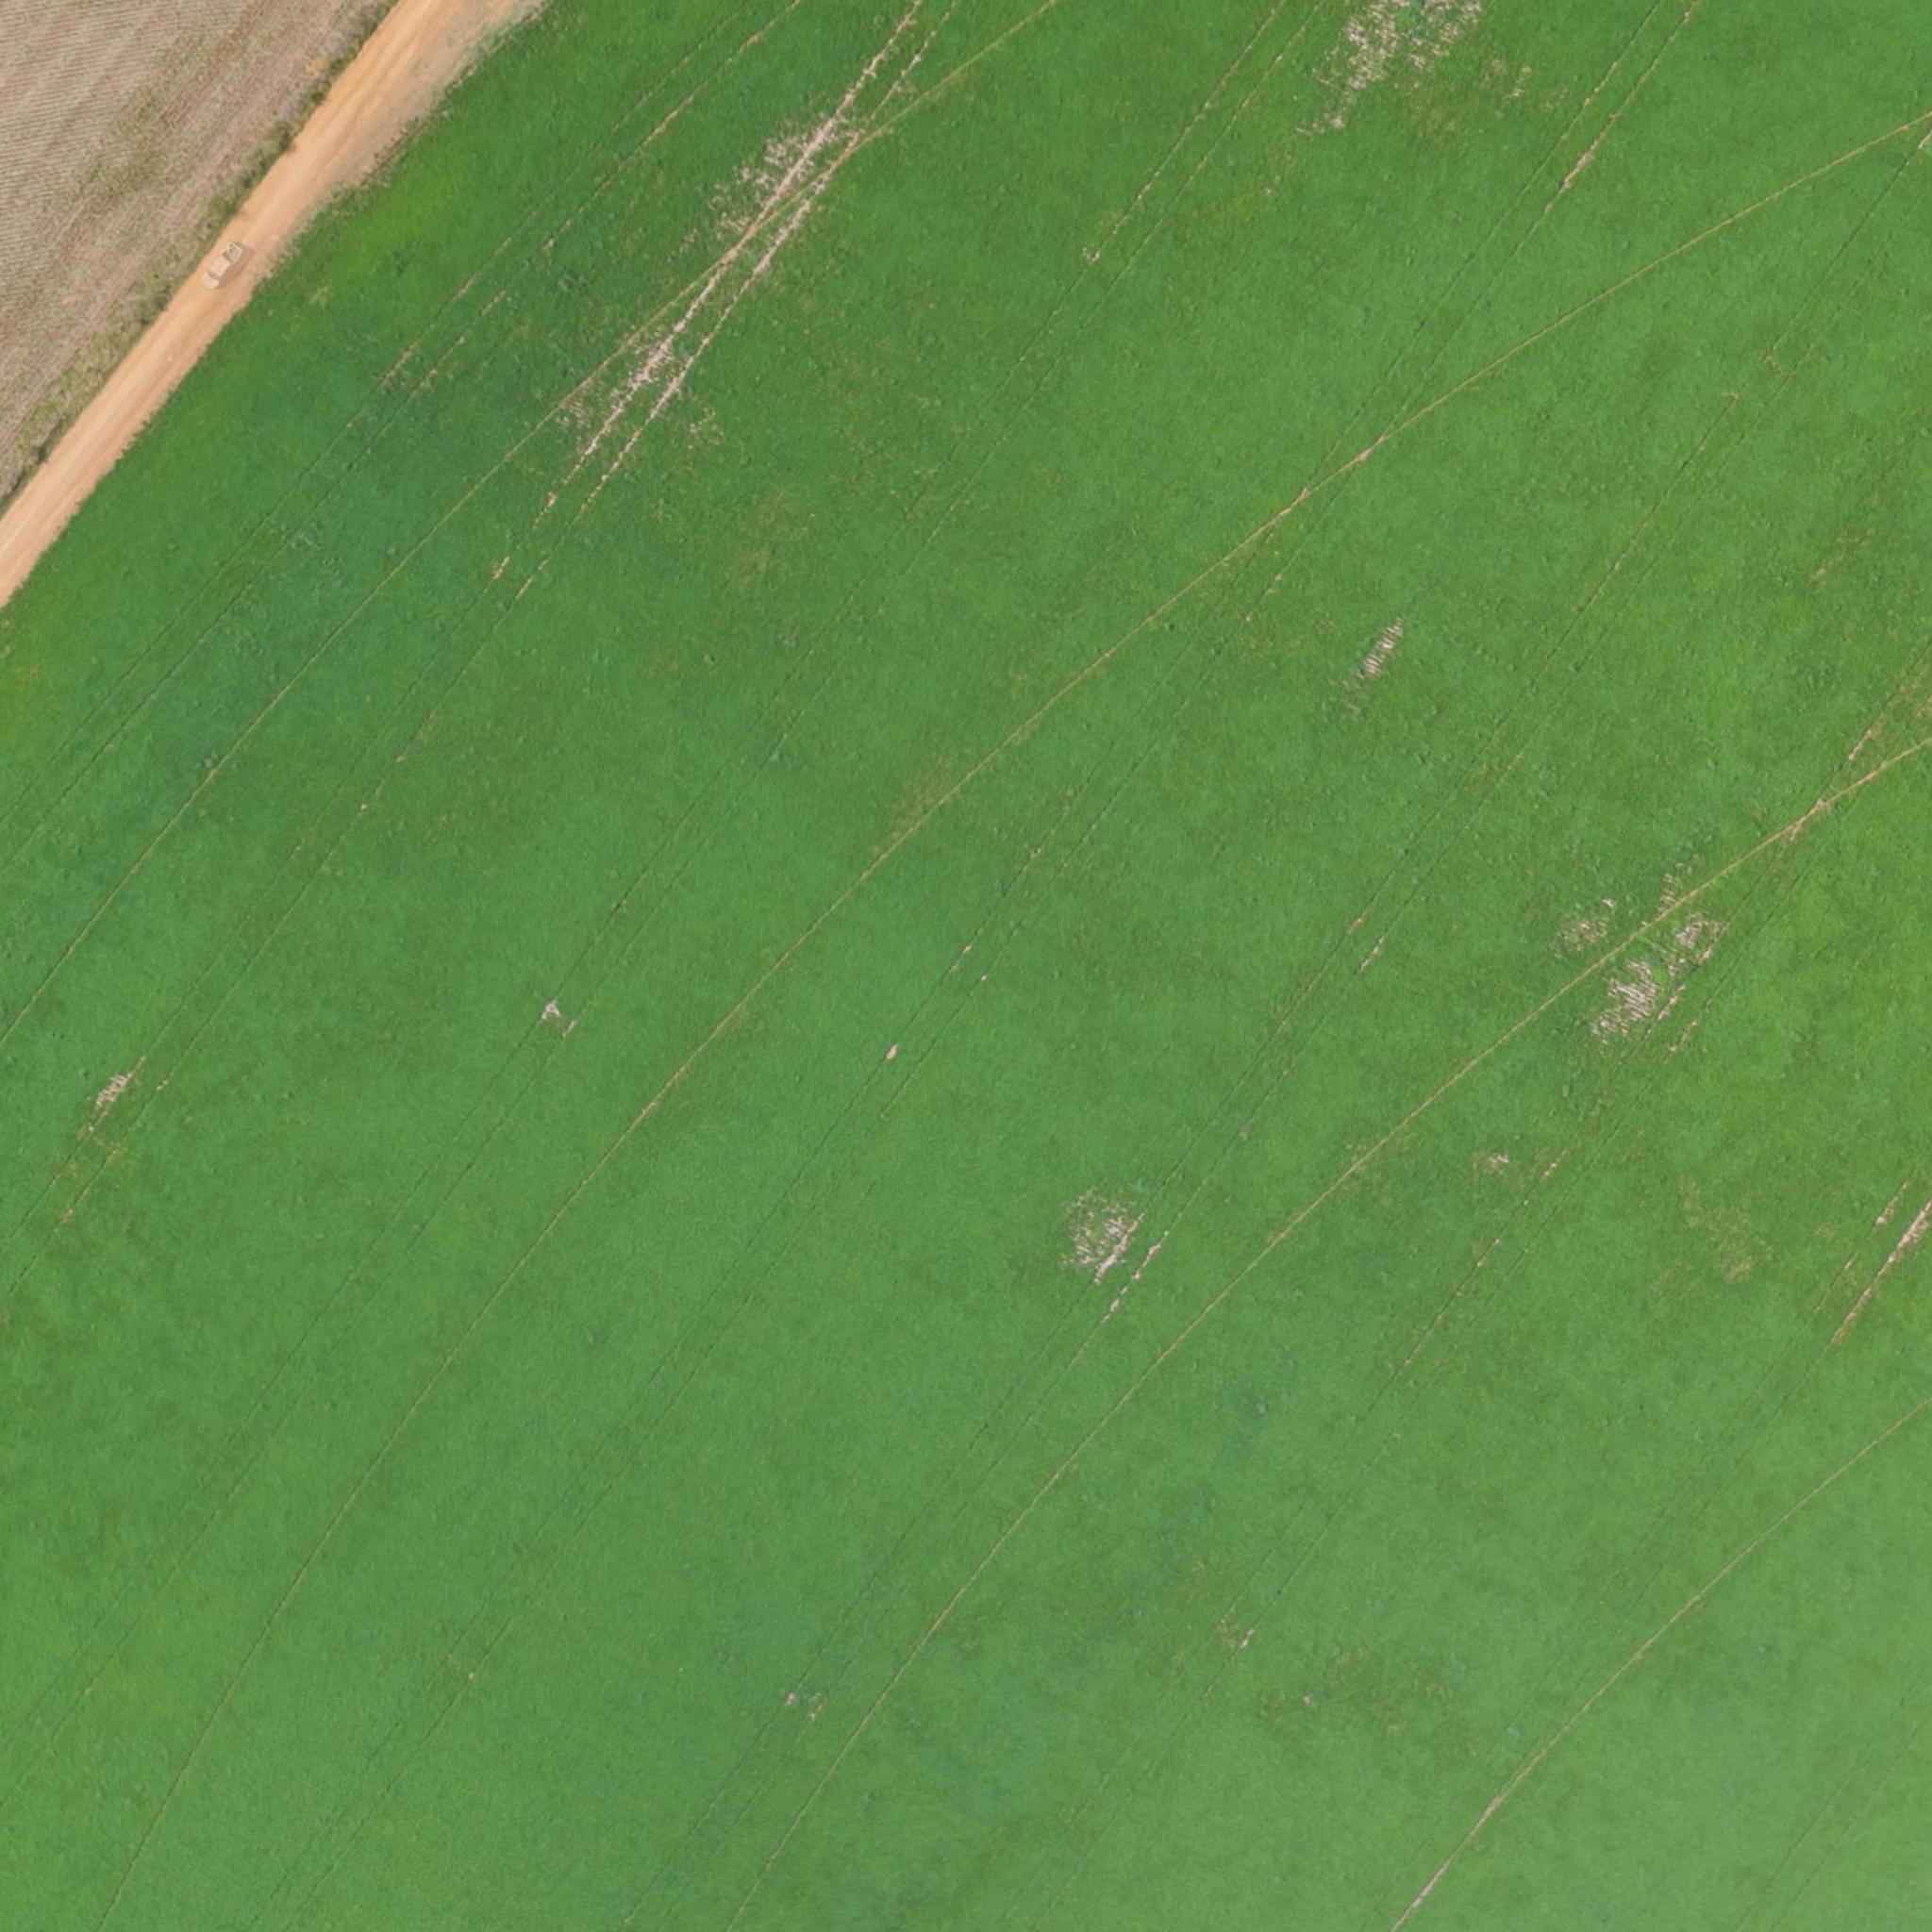
Biome: Cerrado